Question: I have an app with a tabHost; on one of the tabs I have an image for the background, but the image is not filling the whole screen:

My image is 480 x 800 px
my home.xml:
'''
<?xml version="1.0" encoding="utf-8"?>
<LinearLayout xmlns:android="http://schemas.android.com/apk/res/android"
android:layout_width="match_parent"
android:layout_height="match_parent"
android:orientation="vertical"
android:background="@drawable/home_bgnd">
</LinearLayout>
'''
How do I fix this code so I'll have the image covering the whole screen?
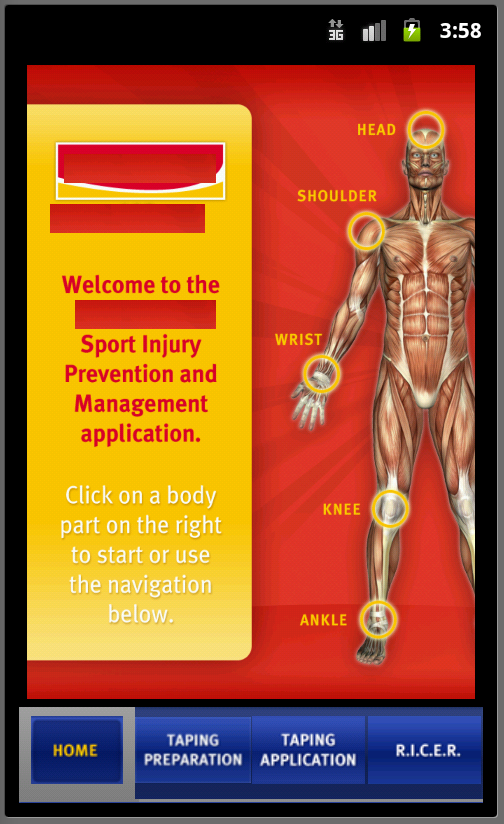
Answer: It seems you are using tabhost in that case you have to look into your xml layout in which you have tabhost.
check for padding in view containing 'android:id="@android:id/tabcontent"' and remove that padding or margin from there.